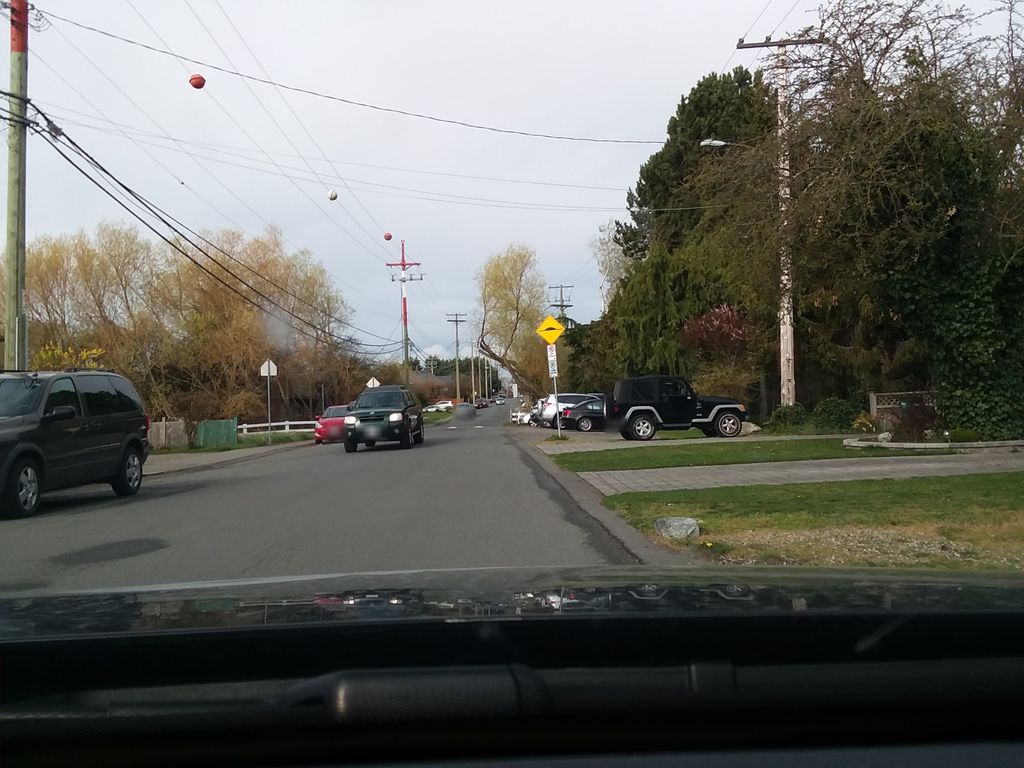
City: victoria